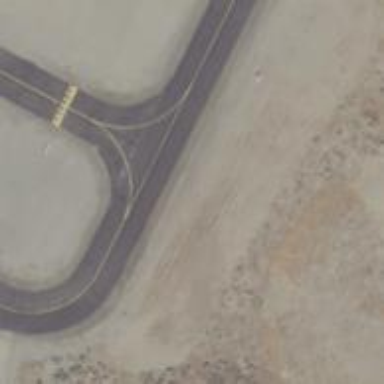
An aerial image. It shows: View of taxiway at the airport.